Question: I don't know what's wrong with Xcode, or perhaps I do it wrong.
First, ----> <URL> just 20sec.
This is what I got,

I use the same exact settings on those icon. But the like icon image view behave differently.
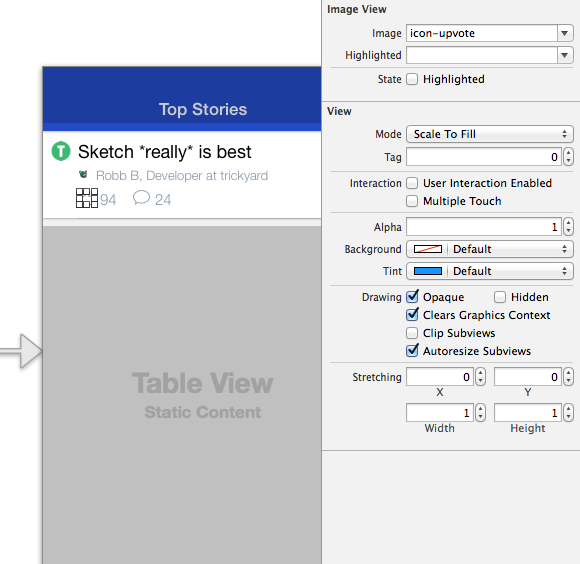
Answer: select your tableview cell(double click on cell) and uncheck the AutoResizeSubviews Option in attributes inspector